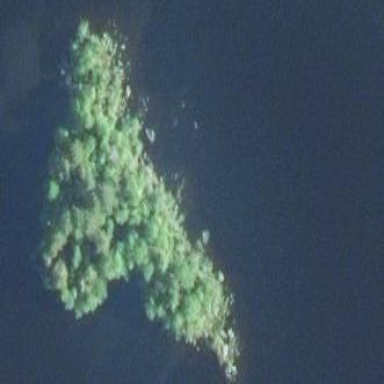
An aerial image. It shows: Islet covered with woodland.